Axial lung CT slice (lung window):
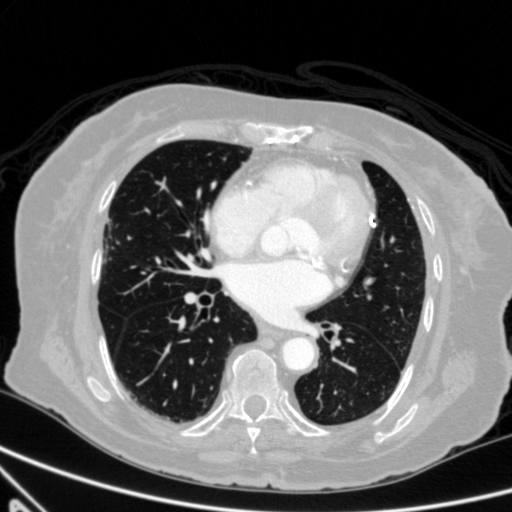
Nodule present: no